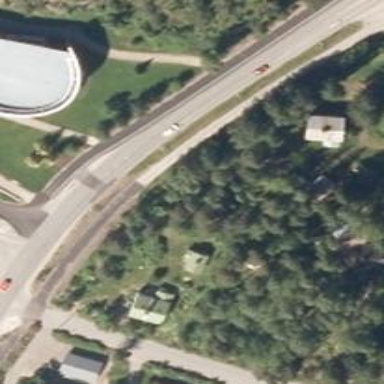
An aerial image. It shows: Secondary road with separate asphalt sidewalks and cycleway.